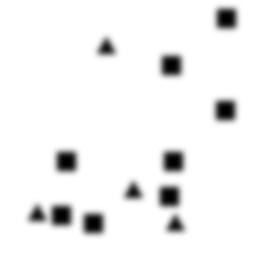
Squares: 8
Triangles: 4
Stars: 0
Total shapes: 12